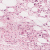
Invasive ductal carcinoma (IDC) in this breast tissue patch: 0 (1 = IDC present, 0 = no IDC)